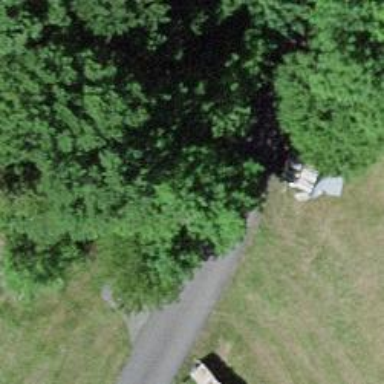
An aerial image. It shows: Culvert tunnel.